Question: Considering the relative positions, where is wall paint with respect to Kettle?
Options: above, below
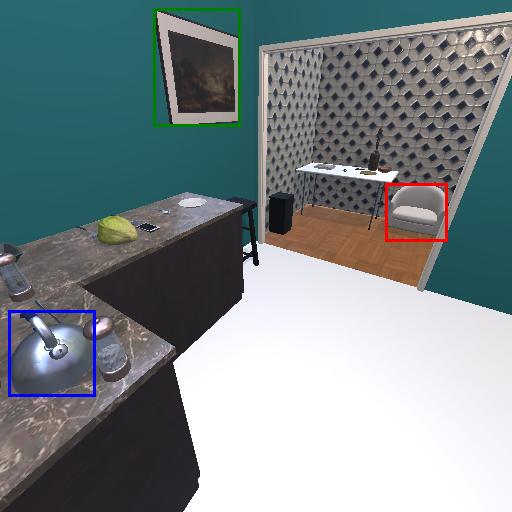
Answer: above